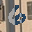
Label: 6